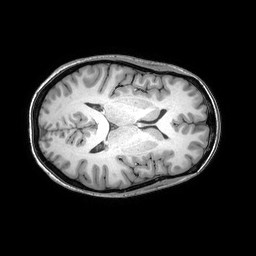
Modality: T1w
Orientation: axial
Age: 33
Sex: female
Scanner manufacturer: philips
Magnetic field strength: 3 T